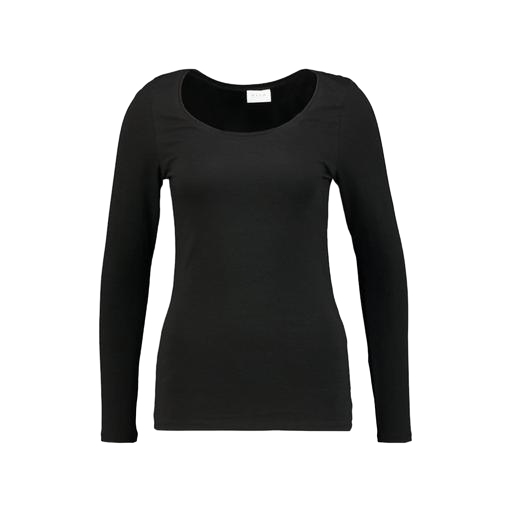
black women's long sleeve t-shirt, black long-sleeved jersey top, long-sleeve t-shirt only macy, white background